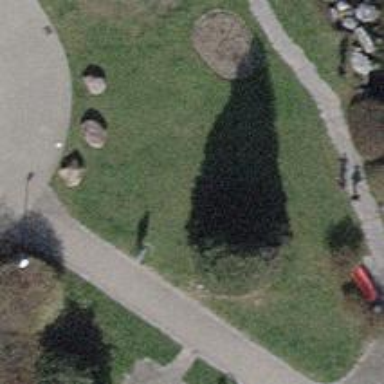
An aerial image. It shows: Evergreen needle-leaved tree.